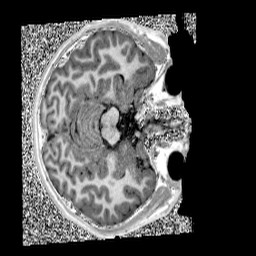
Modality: UNIT1
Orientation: axial
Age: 12
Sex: male
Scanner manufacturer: siemens
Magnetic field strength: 3 T
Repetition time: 4 s
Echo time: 0.00299 s